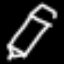
Label: pencil